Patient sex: M
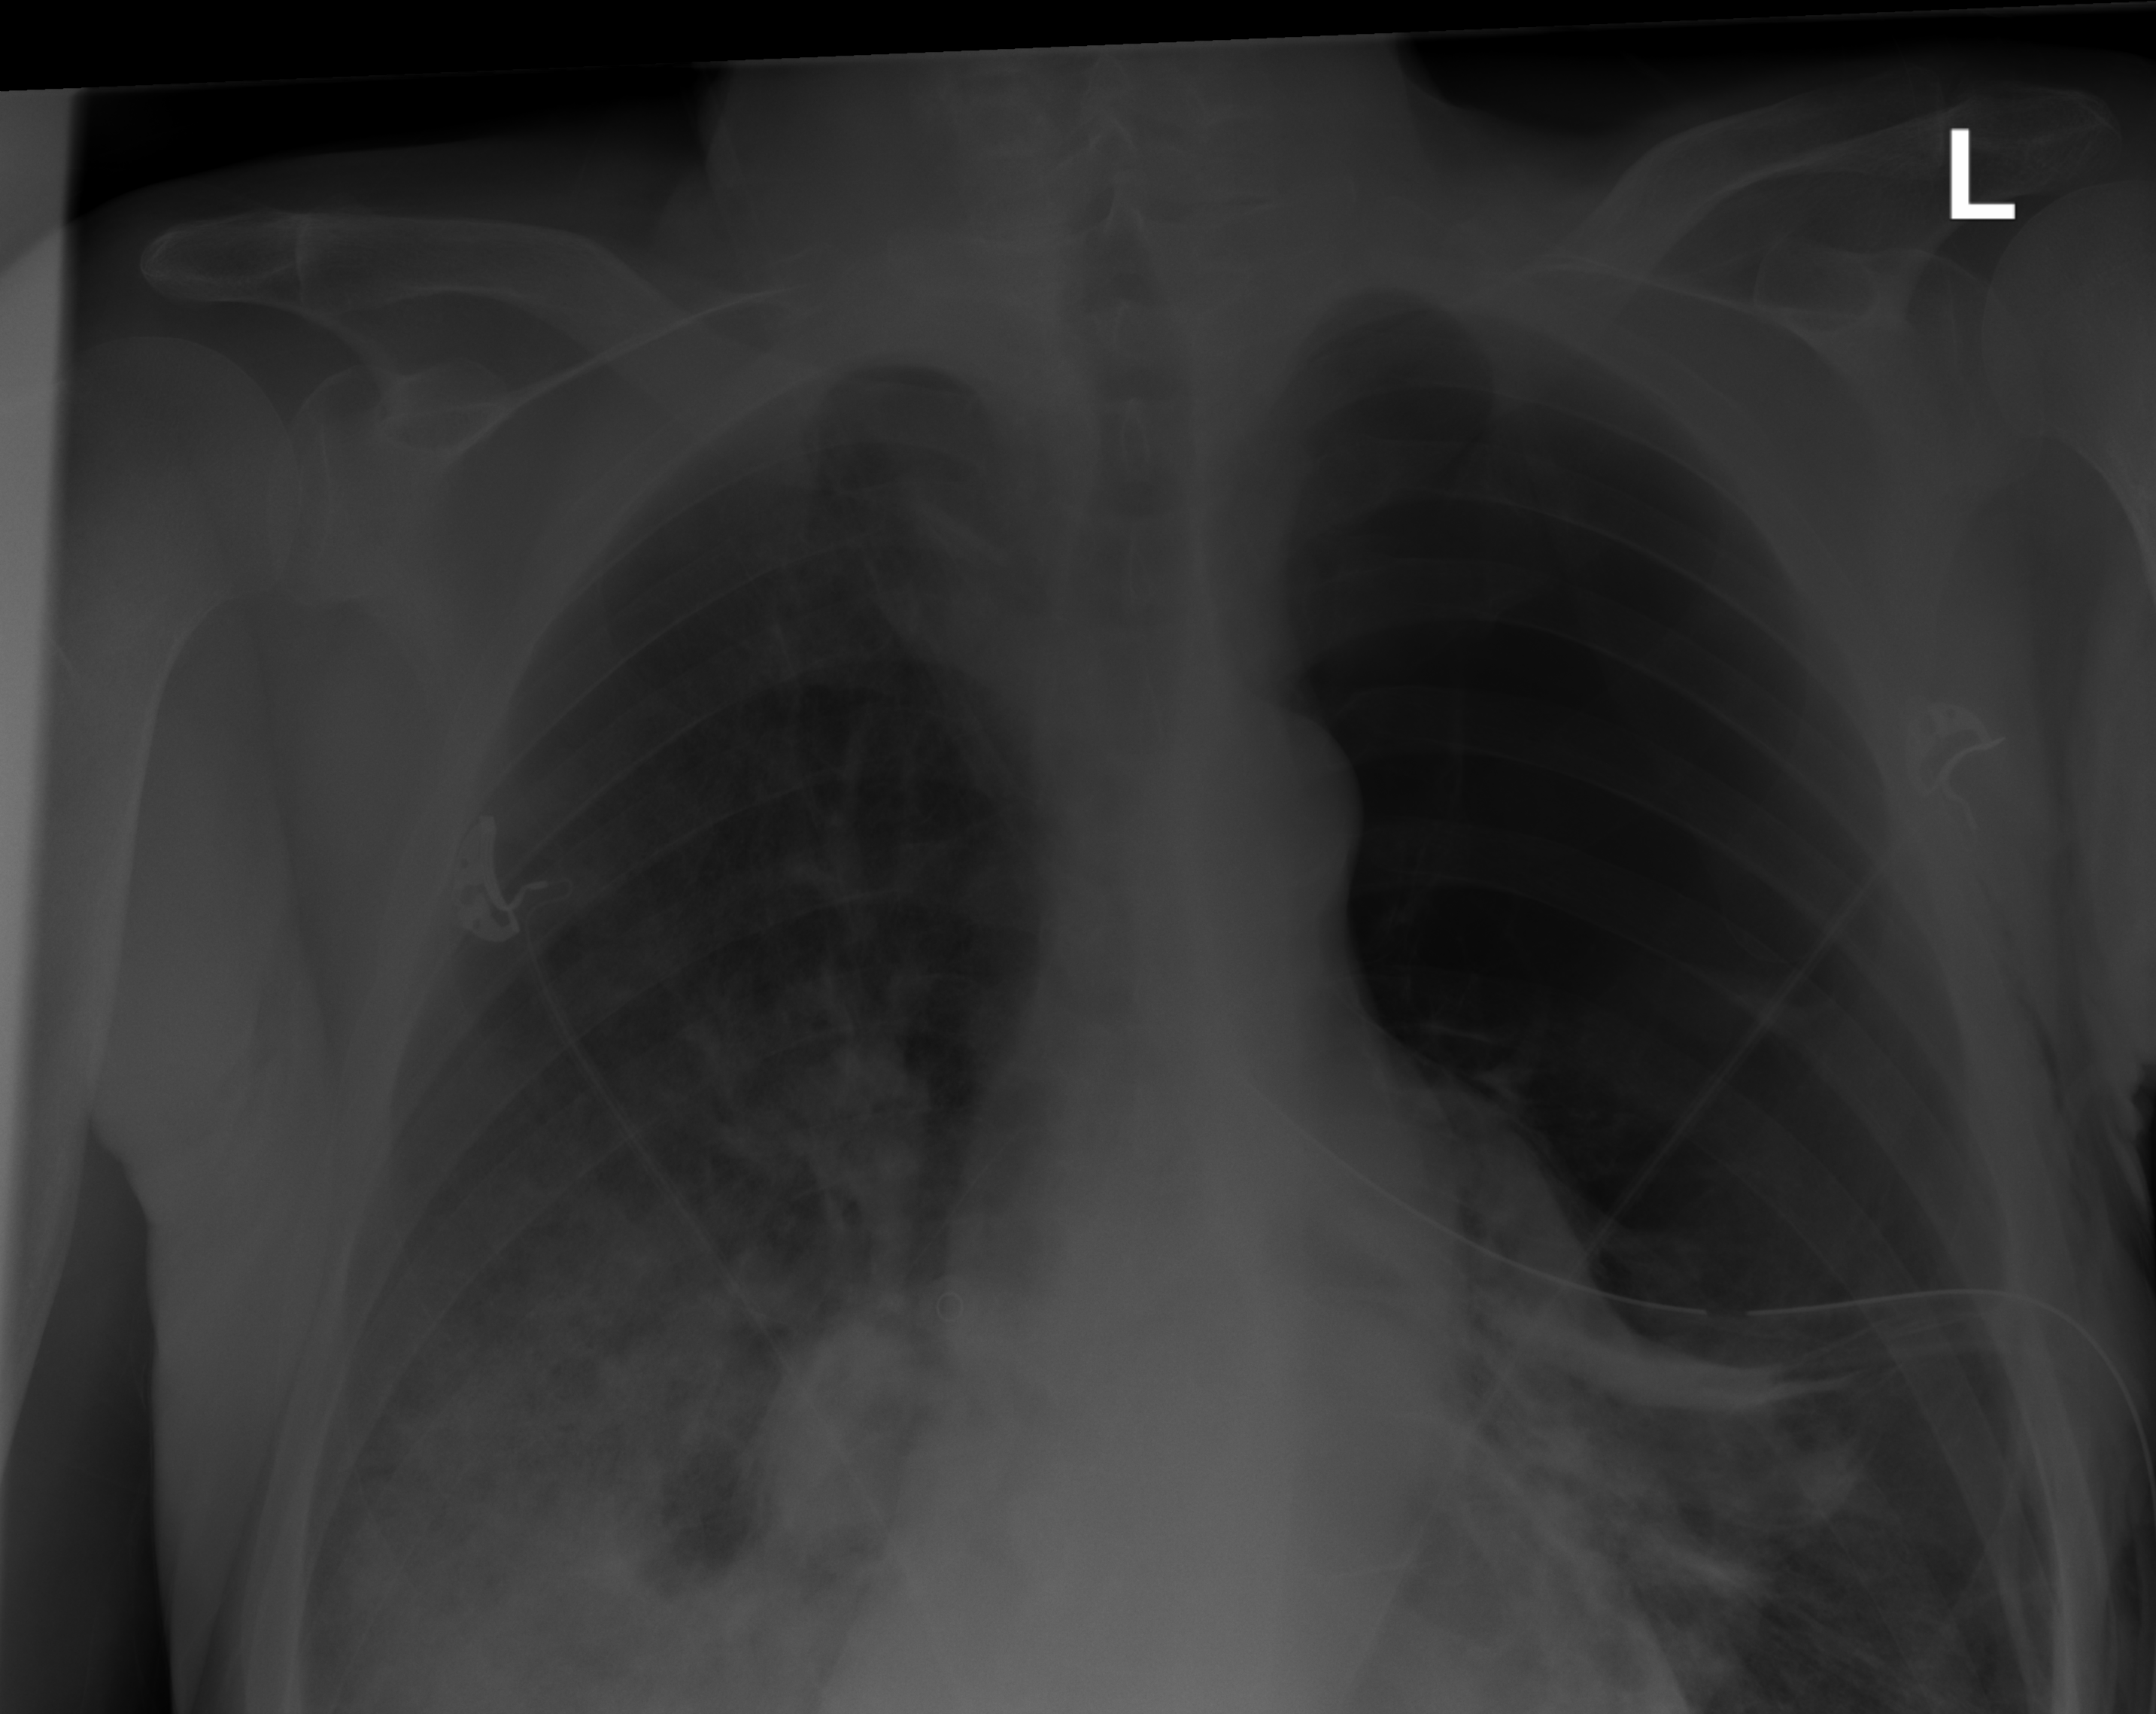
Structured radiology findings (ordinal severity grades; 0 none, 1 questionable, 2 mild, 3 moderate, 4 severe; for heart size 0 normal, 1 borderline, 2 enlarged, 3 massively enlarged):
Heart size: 1
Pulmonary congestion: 0
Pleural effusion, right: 2
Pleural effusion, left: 0
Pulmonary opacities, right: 2
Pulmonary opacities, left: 0
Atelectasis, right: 2
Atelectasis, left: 2